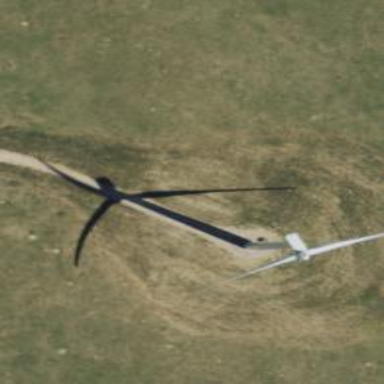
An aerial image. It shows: Wind generator powered by horizontal axis wind turbine.